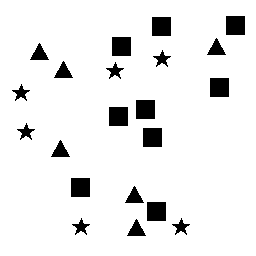
Squares: 9
Triangles: 6
Stars: 6
Total shapes: 21